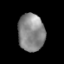
Tissue: lung
Cell type: Epithelial cells
Senescence score: 0.2046
Nuclear area (px): 968
Mean DAPI intensity: 136.927